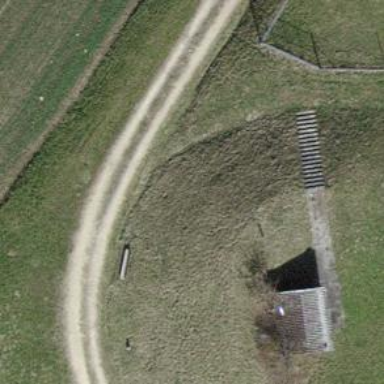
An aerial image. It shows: Bench.